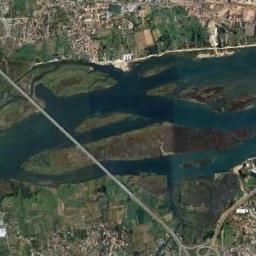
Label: bridge